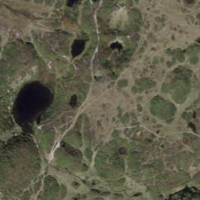
EUNIS habitat code: 31
Species observed at this site:
Enallagma cyathigerum